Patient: sex F, age 63
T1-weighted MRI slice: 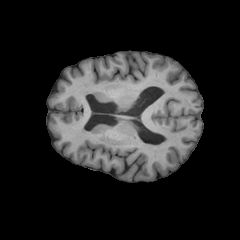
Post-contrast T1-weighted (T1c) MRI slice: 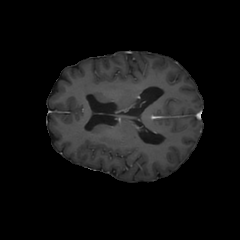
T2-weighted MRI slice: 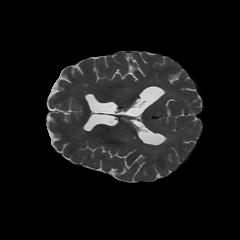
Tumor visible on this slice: no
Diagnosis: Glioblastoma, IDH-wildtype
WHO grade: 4